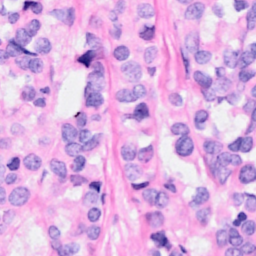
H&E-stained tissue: Breast